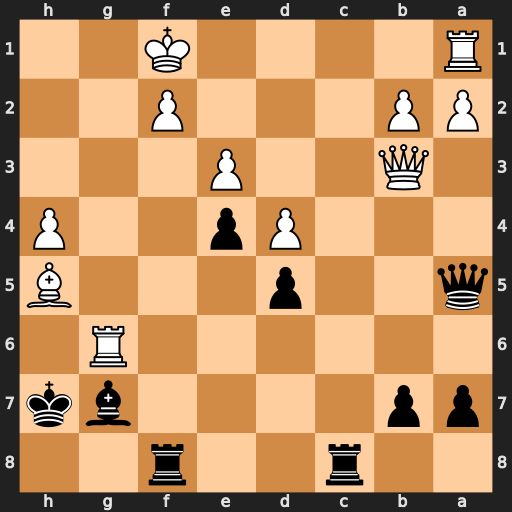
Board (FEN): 2r2r2/pp4bk/6R1/q2p3B/3Pp2P/1Q2P3/PP3P2/R4K2
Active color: b
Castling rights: -
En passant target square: -
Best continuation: Qd2 Rg2 Rc2 Qxc2 Qxc2